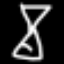
Label: hourglass